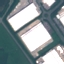
Land use / land cover class: Industrial